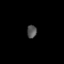
Tissue: lung
Cell type: Others
Senescence score: 0.1655
Nuclear area (px): 122
Mean DAPI intensity: 82.803